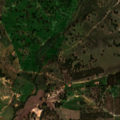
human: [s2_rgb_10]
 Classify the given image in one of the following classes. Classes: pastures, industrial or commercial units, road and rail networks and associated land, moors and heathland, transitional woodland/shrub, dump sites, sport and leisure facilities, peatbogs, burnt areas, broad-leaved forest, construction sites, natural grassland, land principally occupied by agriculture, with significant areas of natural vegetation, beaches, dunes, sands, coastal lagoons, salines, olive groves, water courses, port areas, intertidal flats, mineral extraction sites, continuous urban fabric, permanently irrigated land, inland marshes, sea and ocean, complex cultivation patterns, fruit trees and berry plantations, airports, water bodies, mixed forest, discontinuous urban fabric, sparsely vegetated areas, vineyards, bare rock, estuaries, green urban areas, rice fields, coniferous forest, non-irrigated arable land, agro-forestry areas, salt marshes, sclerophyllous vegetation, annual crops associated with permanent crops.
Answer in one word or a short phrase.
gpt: pastures, complex cultivation patterns, agro-forestry areas, mixed forest, transitional woodland/shrub